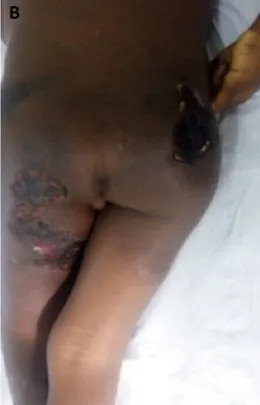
Necrotic ulcers on right buttock and posterior side of the left pelvic limb.
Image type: medical_photograph (skin_photograph)